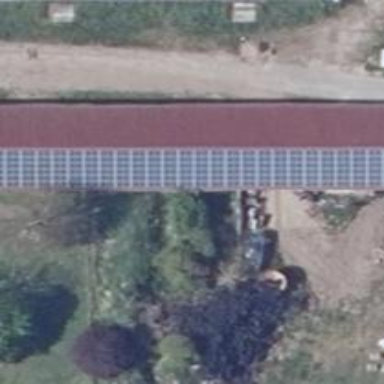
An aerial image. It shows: Solar photovoltaic panel generator producing electricity in small installation.